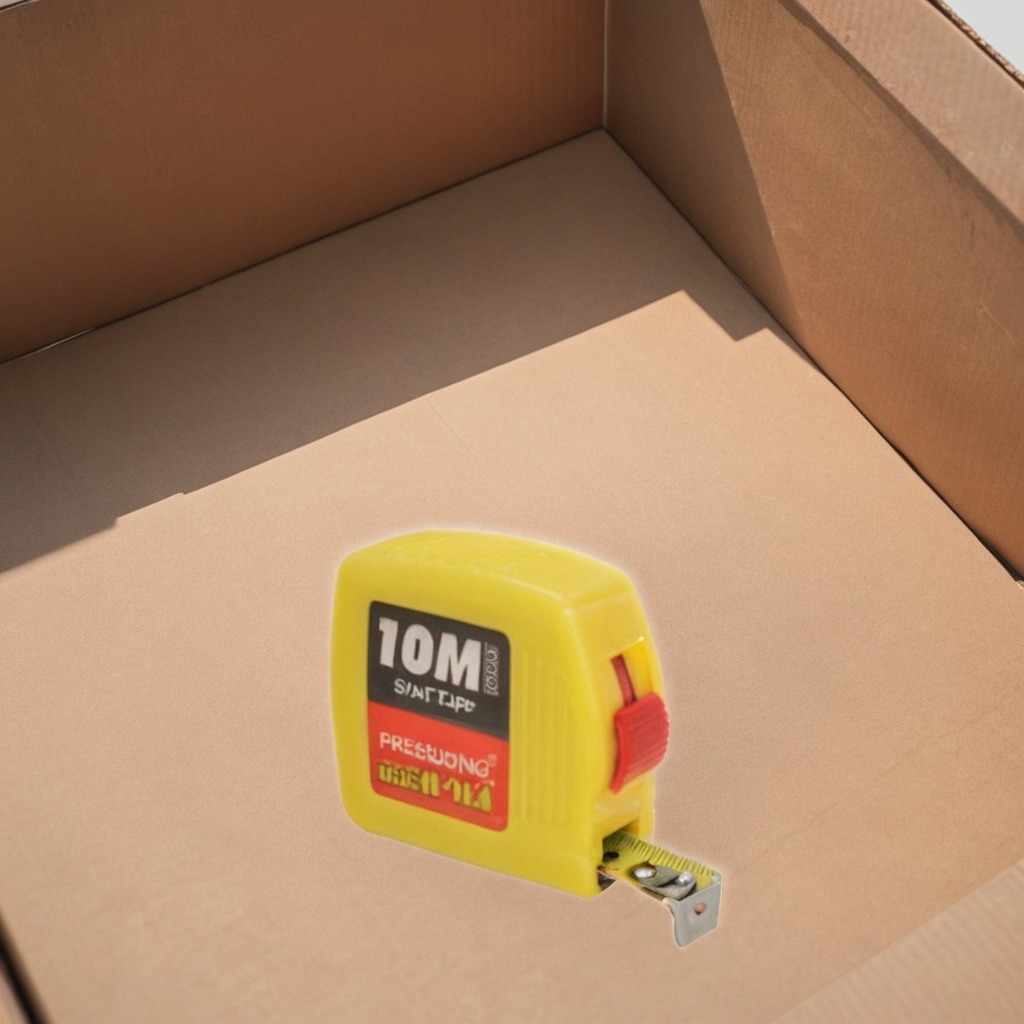
A measuring tape lies on the clean dry cardboard box surface in an outdoor workshop during daytime bright natural light soft shadows slightly creased but